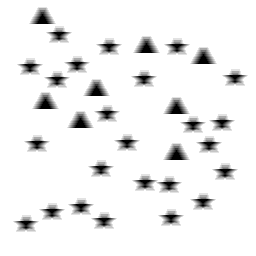
Squares: 0
Triangles: 8
Stars: 24
Total shapes: 32